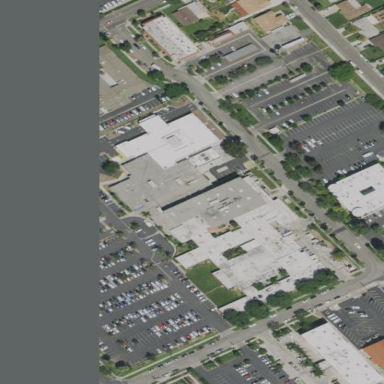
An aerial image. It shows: Healthcare facility identified as hospital.